Question: How to draw a circle on a form that covers the whole working area?
I have tried the following code. But when I re-size the form, the circle is distorted.

'''
public partial class Form1 : Form
{
public Form1()
{
InitializeComponent();
}
private void Form1_Paint(object sender, PaintEventArgs e)
{
Graphics g = e.Graphics;
g.SmoothingMode = SmoothingMode.AntiAlias;
Pen redPen = new Pen(Color.Red, 3);
Rectangle rect = new Rectangle(0,0, this.ClientSize.Width, this.ClientSize.Height);
g.DrawEllipse(redPen, rect);
}
}
'''
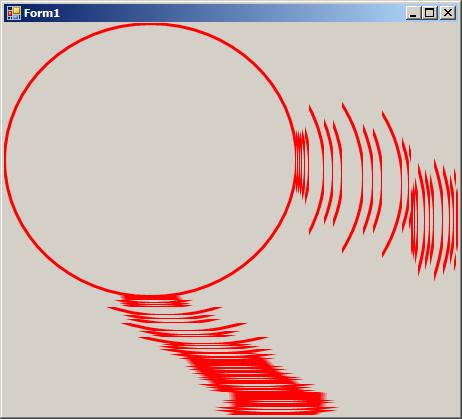
Answer: You should hook into the ClientSizeChanged event as well to trigger a redraw.
What currently happens is that Windows assumes that only the small portion which became visible needs to be redrawn, and clips everything else off. You therefore need to invalidate the full form ('Invalidate()') when a resize takes place.
If the circle starts flickering when resizing, enable double buffering of the form.